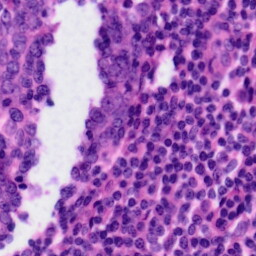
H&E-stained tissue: Tonsil